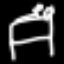
Label: bed